Interaction volume radius: 5 \u00c5
Interaction volume height: 45 \u00c5
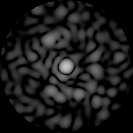
Disorder parameter: 0.8455